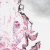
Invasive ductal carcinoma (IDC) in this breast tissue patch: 0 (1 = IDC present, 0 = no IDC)